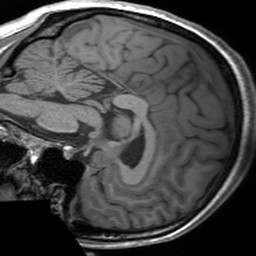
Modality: T1w
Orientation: sagittal
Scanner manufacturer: siemens
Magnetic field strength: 3 T
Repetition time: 1.54 s
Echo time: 0.00234 s